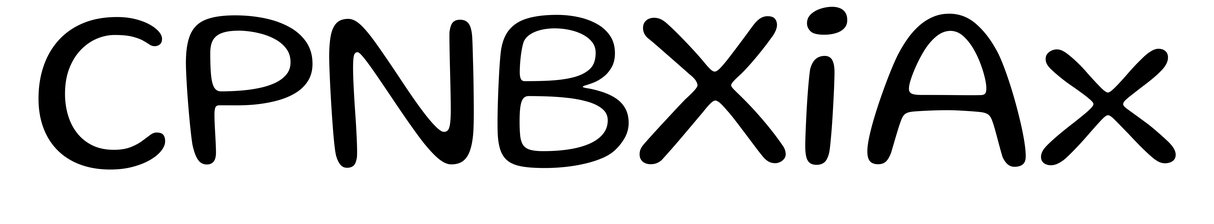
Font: Gluten_Light